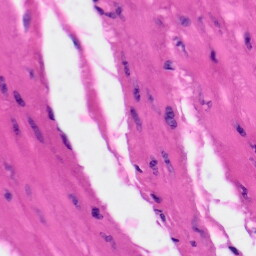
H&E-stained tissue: Skin